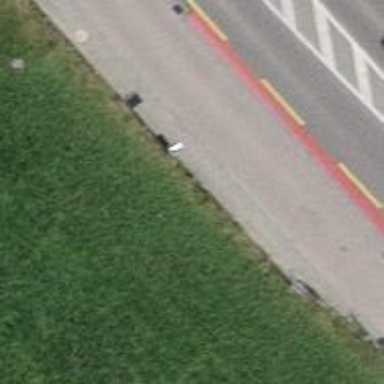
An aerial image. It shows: Bus stop with platform for public transport.